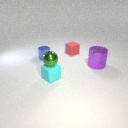
small cyan rubber cube below small green metal sphere